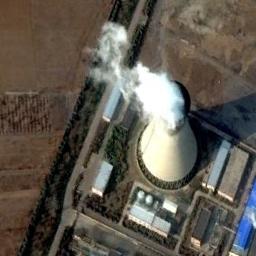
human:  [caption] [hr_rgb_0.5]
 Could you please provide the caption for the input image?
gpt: The thermal power station is on the bare land with white mist above .

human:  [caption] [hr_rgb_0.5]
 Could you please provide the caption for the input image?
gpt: Many buildings are near the thermal power station .

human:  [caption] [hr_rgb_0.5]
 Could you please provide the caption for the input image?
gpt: Behind a row of houses, there are three thermal power stations that are blowing smoke .

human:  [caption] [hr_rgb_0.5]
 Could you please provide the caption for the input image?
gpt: In the thermal power plant there are plants and machinery, and a cooling tower is steaming .

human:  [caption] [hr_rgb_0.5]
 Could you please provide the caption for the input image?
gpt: There are some buildings and a chimney on the thermal power station .